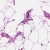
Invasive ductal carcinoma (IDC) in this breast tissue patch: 0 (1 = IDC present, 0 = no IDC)